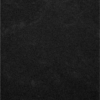
Label: dusty